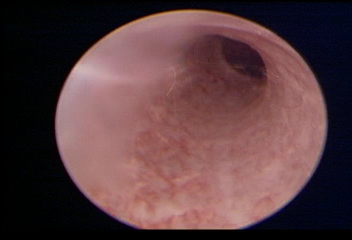
Modality: WLC
Class: Normal mucosa
Bladder cancer association: No